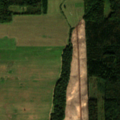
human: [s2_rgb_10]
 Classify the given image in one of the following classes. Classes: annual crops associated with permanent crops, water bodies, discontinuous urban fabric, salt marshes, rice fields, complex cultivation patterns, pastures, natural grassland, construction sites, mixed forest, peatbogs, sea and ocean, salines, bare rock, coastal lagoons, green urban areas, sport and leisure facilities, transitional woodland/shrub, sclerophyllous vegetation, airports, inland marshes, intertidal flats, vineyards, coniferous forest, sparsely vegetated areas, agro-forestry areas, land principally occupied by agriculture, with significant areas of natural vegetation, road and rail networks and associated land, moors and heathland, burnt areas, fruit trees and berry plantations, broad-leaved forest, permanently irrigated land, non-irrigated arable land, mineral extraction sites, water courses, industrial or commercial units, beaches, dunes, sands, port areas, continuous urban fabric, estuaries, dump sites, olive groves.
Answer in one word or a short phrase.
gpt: non-irrigated arable land, pastures, broad-leaved forest, coniferous forest, mixed forest, transitional woodland/shrub